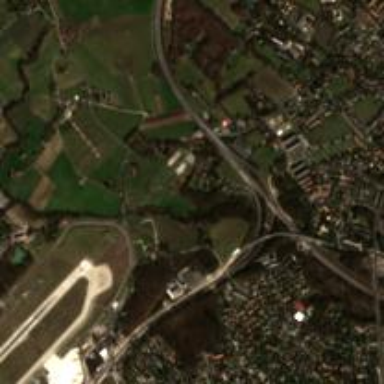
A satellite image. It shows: Motorway junction.